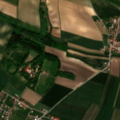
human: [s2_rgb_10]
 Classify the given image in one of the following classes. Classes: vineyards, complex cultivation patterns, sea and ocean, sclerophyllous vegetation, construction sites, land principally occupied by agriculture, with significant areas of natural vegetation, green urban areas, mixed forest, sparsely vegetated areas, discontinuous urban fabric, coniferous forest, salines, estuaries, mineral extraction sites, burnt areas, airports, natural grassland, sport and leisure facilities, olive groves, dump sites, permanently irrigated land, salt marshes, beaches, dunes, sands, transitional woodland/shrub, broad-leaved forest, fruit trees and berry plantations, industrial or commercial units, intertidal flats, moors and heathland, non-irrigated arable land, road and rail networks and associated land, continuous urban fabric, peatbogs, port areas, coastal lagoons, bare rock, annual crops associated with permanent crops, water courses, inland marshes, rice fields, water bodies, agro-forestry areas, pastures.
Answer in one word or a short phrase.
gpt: discontinuous urban fabric, non-irrigated arable land, complex cultivation patterns, land principally occupied by agriculture, with significant areas of natural vegetation